Question: How can I customise the badge number on UITabBarItem?
Something like this

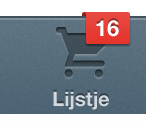
Answer: Have a Look at <URL>. Its a little Class for your Custom BadgeView.
Using it like this I am able to add it to my custom UITabBarController:
'''
MKNumberBadgeView *badge = [[MKNumberBadgeView alloc] initWithFrame:CGRectMake(110, self.view.frame.size.height-20, 30, 30)];
badge.value = 12;
UIWindow *window = [[UIApplication sharedApplication].windows objectAtIndex:0];
[[[window subviews] objectAtIndex:0] addSubview:badge];
'''
Wich will look like this:

Of course you have to take care of rotating issues when adding the badgeView to the window.
But I guess you can customize MKNumberBadgeView to make it look the way you want it, give it a try.